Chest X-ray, PA view. Patient: 46 years old, sex M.
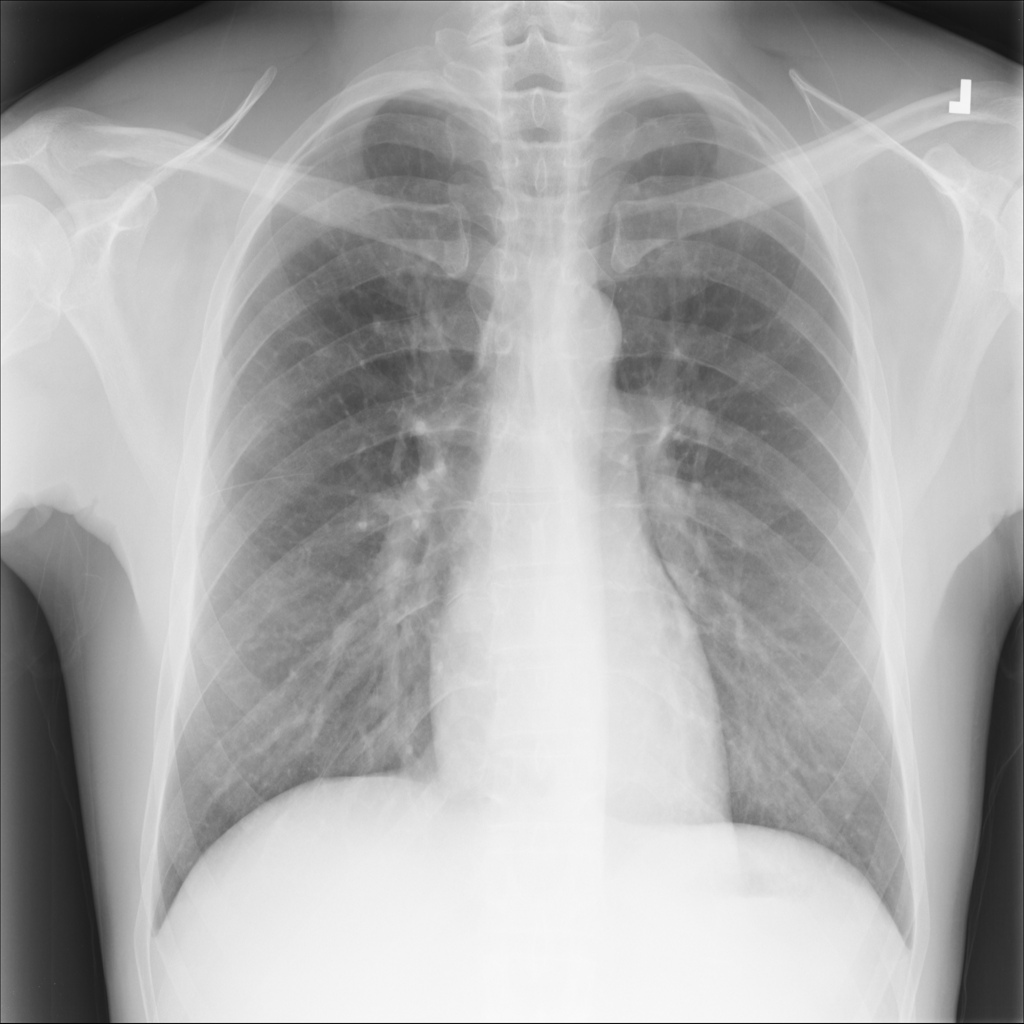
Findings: No Finding